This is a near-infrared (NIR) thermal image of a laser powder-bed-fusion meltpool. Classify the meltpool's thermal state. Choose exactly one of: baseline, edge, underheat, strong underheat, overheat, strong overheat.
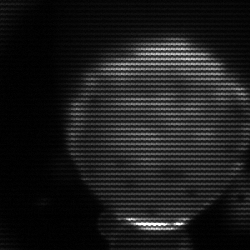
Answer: edge